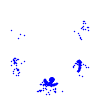
Particle: electron